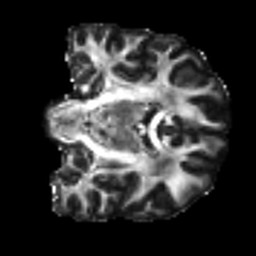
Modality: FA
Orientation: coronal
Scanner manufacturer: siemens
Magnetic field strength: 3 T
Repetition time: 4 s
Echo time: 0.0594 s